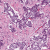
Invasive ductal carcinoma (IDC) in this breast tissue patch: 1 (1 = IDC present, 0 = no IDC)